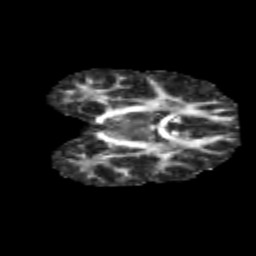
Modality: FA
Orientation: coronal
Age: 12
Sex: female
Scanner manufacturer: siemens
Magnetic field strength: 3 T
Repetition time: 3.8 s
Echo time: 0.07 s